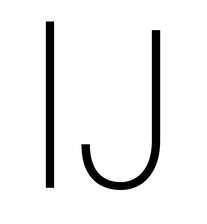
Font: Roboto_Condensed_ExtraLight